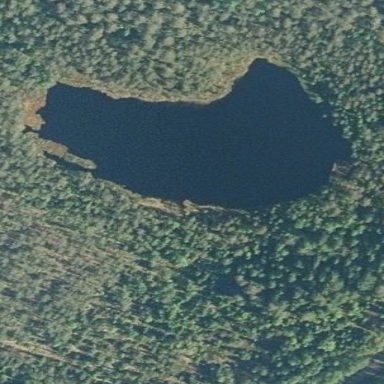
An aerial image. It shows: Serene pond surrounded by nature.